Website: walmart
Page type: cart
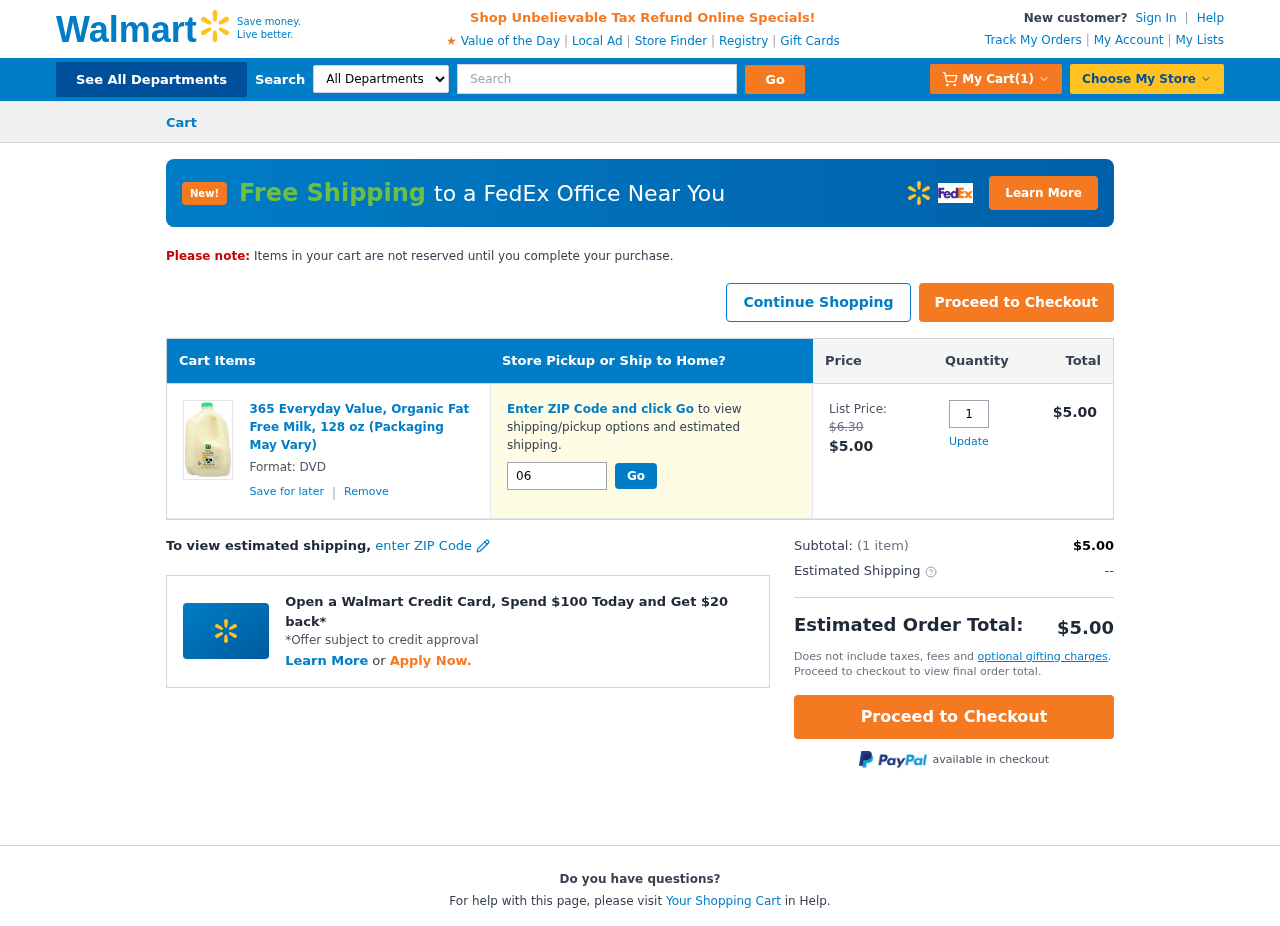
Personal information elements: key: PII_POSTCODE
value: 06844
Product elements: key: PRODUCT1_NAME
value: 365 Everyday Value, Organic Fat Free Milk, 128 oz (Packaging May Vary)
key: PRODUCT1_PRICE
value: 5
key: PRODUCT1_QUANTITY
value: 1
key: PRODUCT1_ORIGINAL_PRICE
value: $6.30
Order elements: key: ORDER_NUM_ITEMS
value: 1
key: ORDER_SUBTOTAL
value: $5.00
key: ORDER_TOTAL
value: $5.00
Search elements: key: HEADER_SEARCH
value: Search